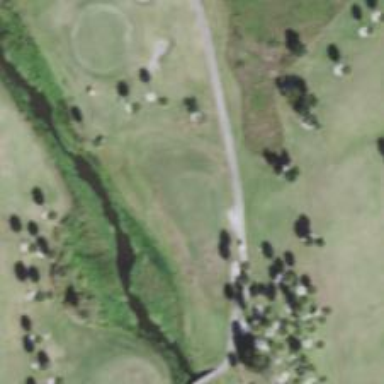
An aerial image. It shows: Golf tee.